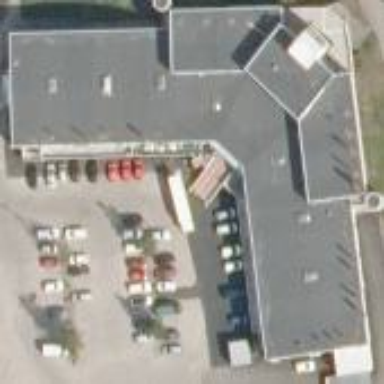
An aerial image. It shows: Retail building used for commercial purposes.